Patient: sex F, age 52
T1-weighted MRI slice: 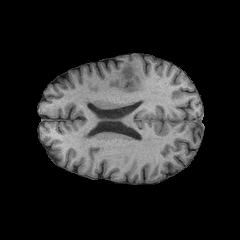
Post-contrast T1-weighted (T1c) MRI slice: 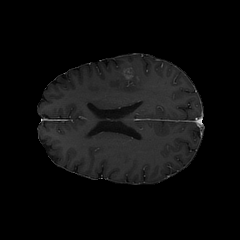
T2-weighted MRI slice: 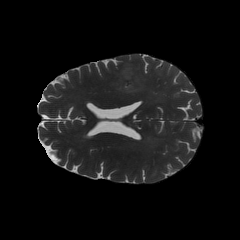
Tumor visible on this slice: yes
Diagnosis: Glioblastoma, IDH-wildtype
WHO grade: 4